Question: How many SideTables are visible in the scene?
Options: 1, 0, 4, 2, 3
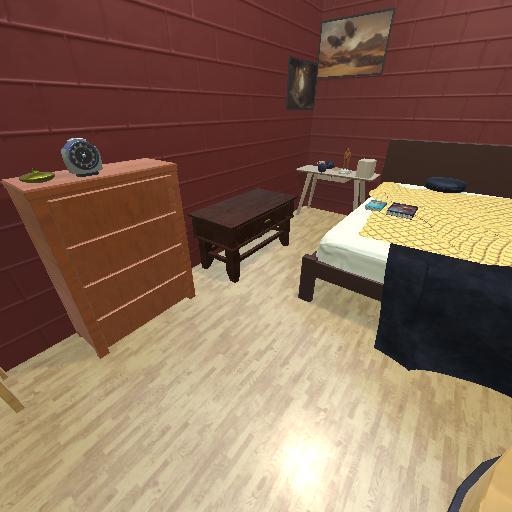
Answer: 1